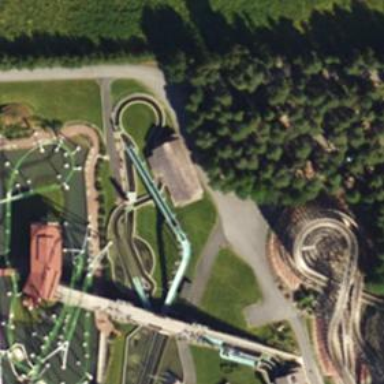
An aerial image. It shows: Track for log flume ride.